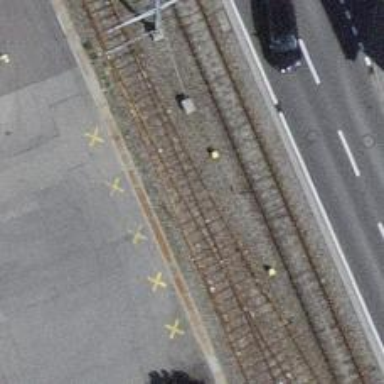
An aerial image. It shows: Railway track with electrified contact lines. This is siding track.